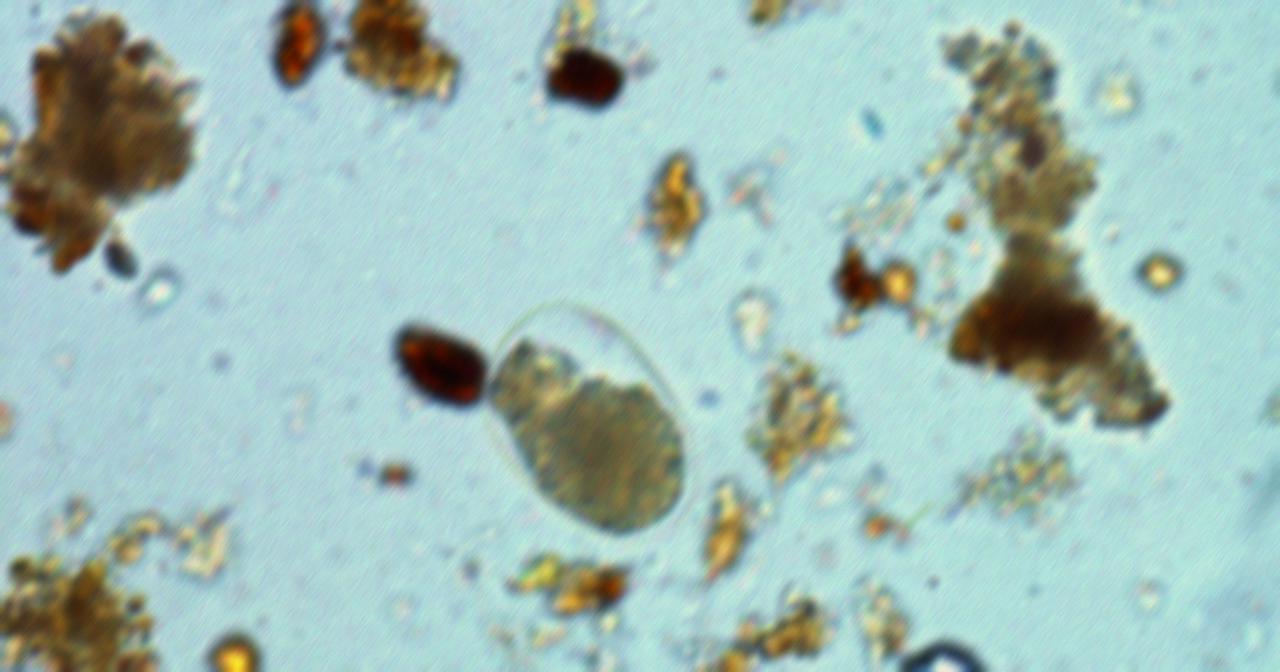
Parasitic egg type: Hookworm egg